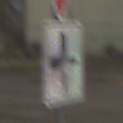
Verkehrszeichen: VerlaufVorfahrtsstrasse2
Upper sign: VorfahrtGewaehren
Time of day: Midday
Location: Outdoor (Suburban)
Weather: PartlyCloudy
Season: NotSpecified
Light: Natural